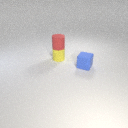
small yellow rubber cylinder below small red rubber cylinder